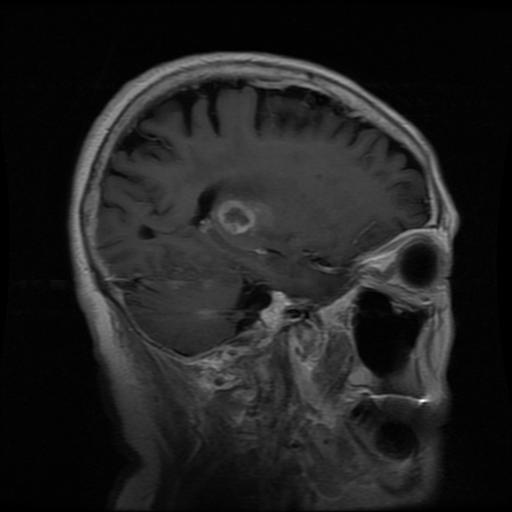
Label: glioma